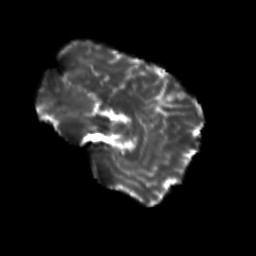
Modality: T2w
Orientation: sagittal
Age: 26
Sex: female
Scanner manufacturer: siemens
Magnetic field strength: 3 T
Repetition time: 3.5 s
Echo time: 0.125 s